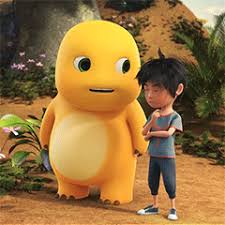
Label: nailong